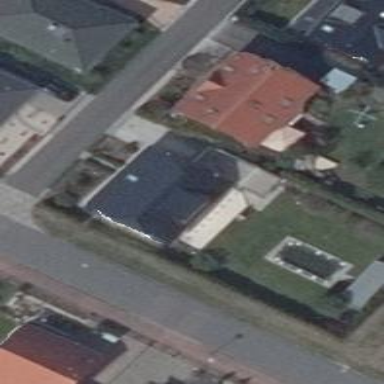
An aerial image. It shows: Simple house.